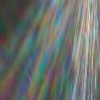
Label: sunburn